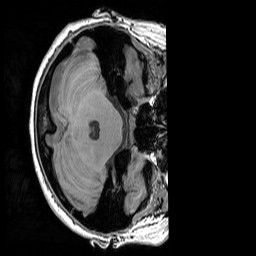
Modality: T1w
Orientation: axial
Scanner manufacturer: siemens
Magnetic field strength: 3 T
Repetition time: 1.83 s
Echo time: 0.00303 s